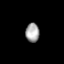
Tissue: prostate
Cell type: T cells
Senescence score: 0.6923
Nuclear area (px): 256
Mean DAPI intensity: 164.707